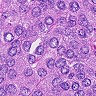
Metastatic tissue present: yes